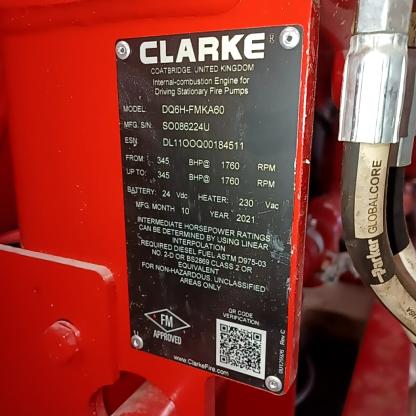
Klasa: tabliczka-znamionowa